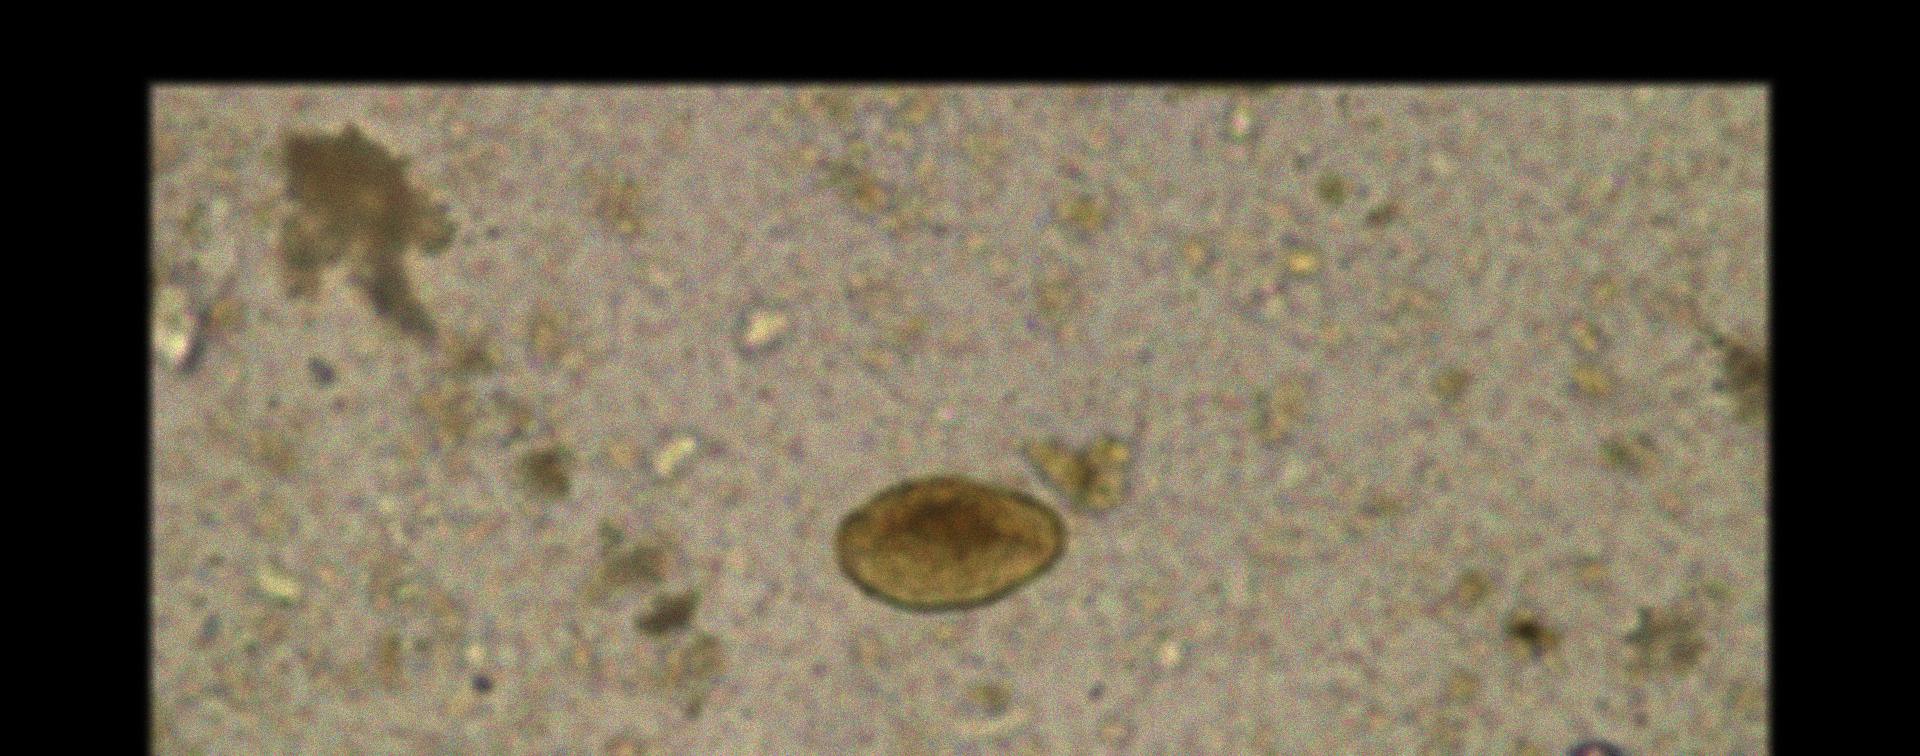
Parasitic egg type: Paragonimus spp